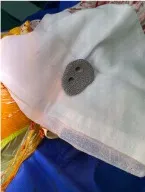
(E) The artificial intelligence-designed three-dimensional-printing porous metal augmented modules were used to fill the bone defects at the external superior of the acetabulum to provide sufficient mechanical support for the revision acetabular prosthesis.
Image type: radiology (x_ray)